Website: macys
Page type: billing-address
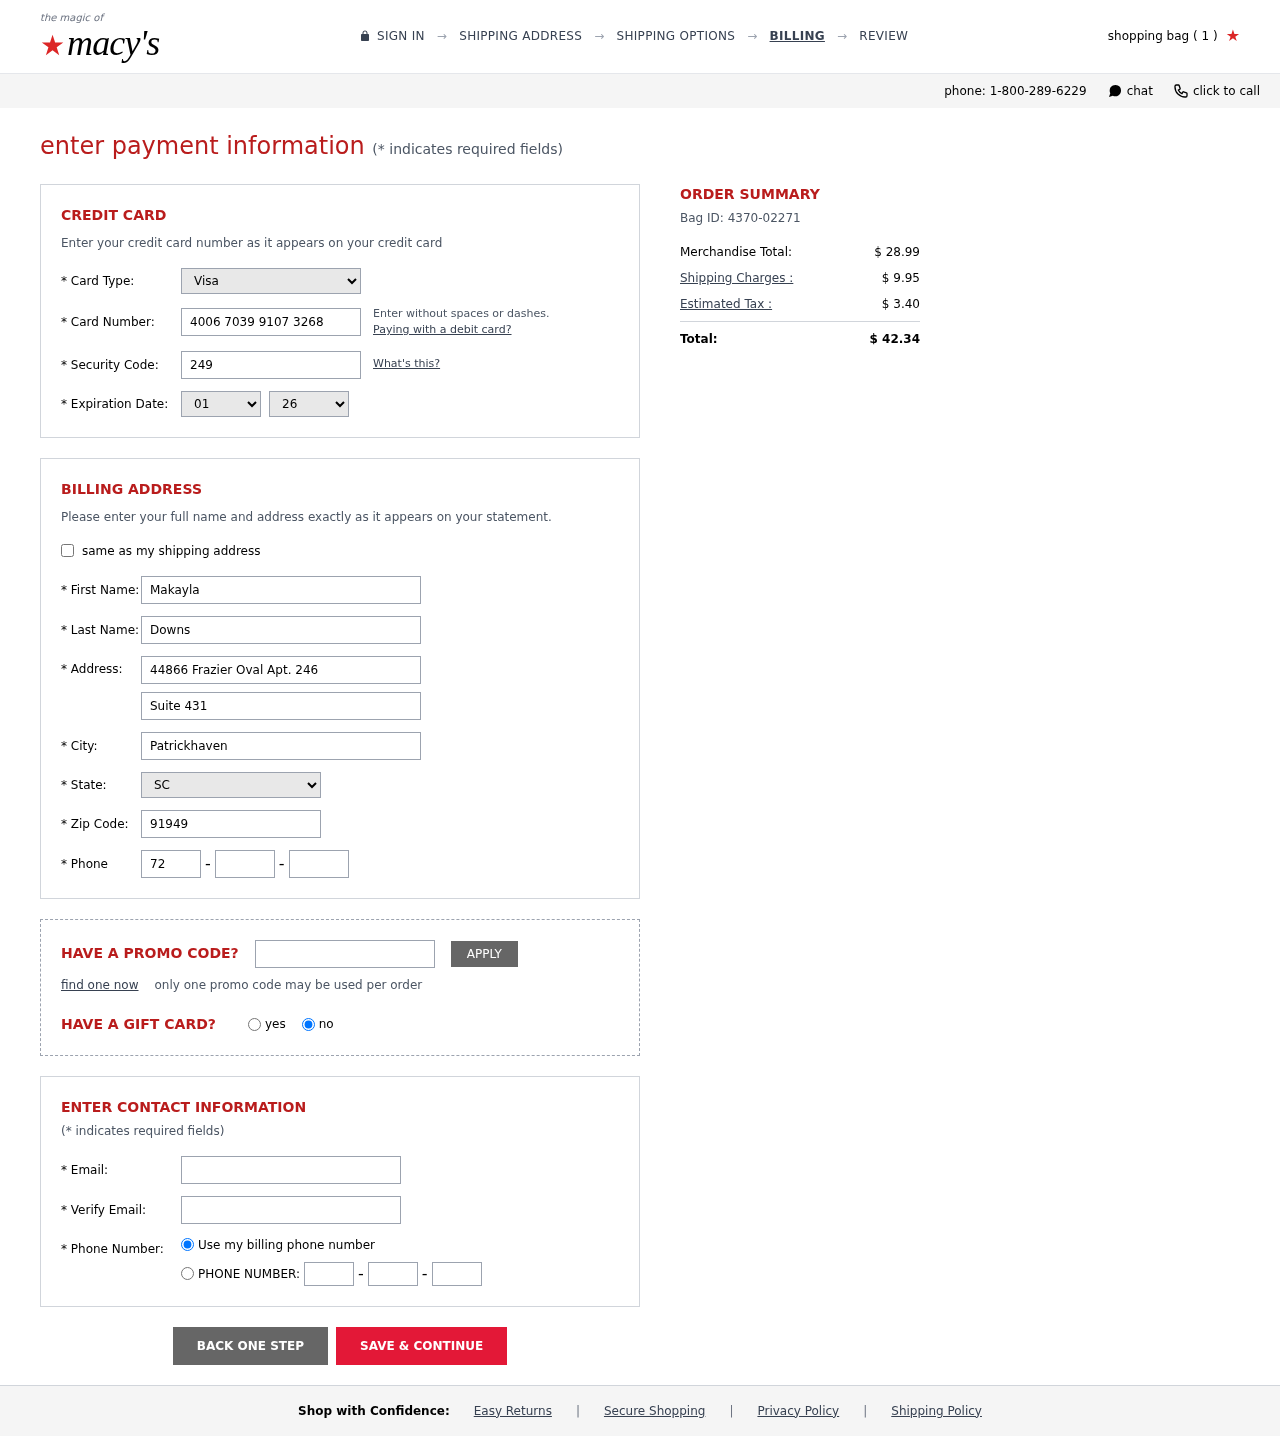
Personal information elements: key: PII_CARD_CVV
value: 249
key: PII_CARD_EXPIRY_MONTH
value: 01
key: PII_CARD_EXPIRY_YEAR
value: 26
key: PII_CARD_NUMBER
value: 4006 7039 9107 3268
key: PII_CARD_TYPE
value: Visa
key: PII_CITY
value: Patrickhaven
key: PII_EMAIL
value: makayla_downs@yahoo.com
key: PII_FIRSTNAME
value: Makayla
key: PII_LASTNAME
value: Downs
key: PII_PHONE_AREA
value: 727
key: PII_PHONE_PREFIX
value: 531
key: PII_PHONE_SUFFIX
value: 1196
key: PII_POSTCODE
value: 91949
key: PII_STATE_ABBR
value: SC
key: PII_STREET
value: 44866 Frazier Oval Apt. 246
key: PII_STREET2
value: Suite 431
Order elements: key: ORDER_NUM_ITEMS
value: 1
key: ORDER_ID
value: Bag ID: 4370-02271
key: ORDER_SUBTOTAL
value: $ 28.99
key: ORDER_SHIPPING_COST
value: $ 9.95
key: ORDER_TAX
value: $ 3.40
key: ORDER_TOTAL
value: $ 42.34